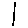
Label: line